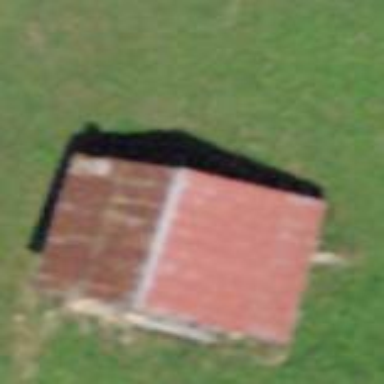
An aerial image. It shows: Barn.